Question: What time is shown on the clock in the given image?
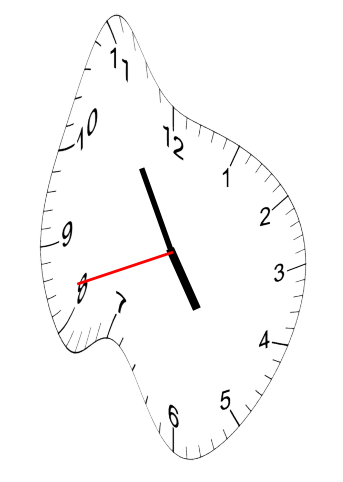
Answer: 04:54:42